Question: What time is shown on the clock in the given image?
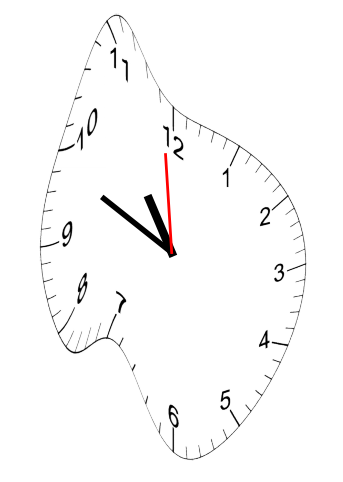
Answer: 10:48:59